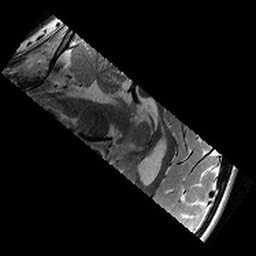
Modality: T2w
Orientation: sagittal
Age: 12
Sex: female
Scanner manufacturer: siemens
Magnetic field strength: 3 T
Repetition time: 8.46 s
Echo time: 0.067 s